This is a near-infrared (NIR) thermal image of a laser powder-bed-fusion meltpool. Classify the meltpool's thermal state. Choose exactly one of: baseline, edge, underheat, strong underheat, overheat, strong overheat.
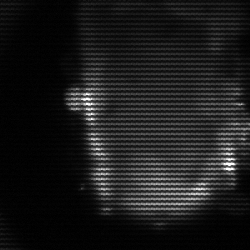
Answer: baseline